Field crop: tomato
Growth stage: 2
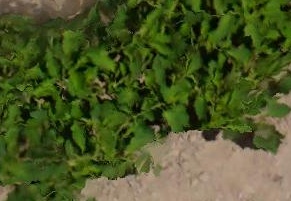
Species: tomato